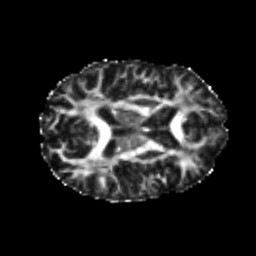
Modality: FA
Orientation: axial
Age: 23
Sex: female
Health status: healthy
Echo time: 0.074 s